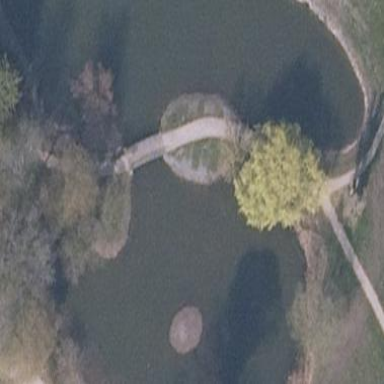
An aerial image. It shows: Pond with natural water.